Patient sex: M
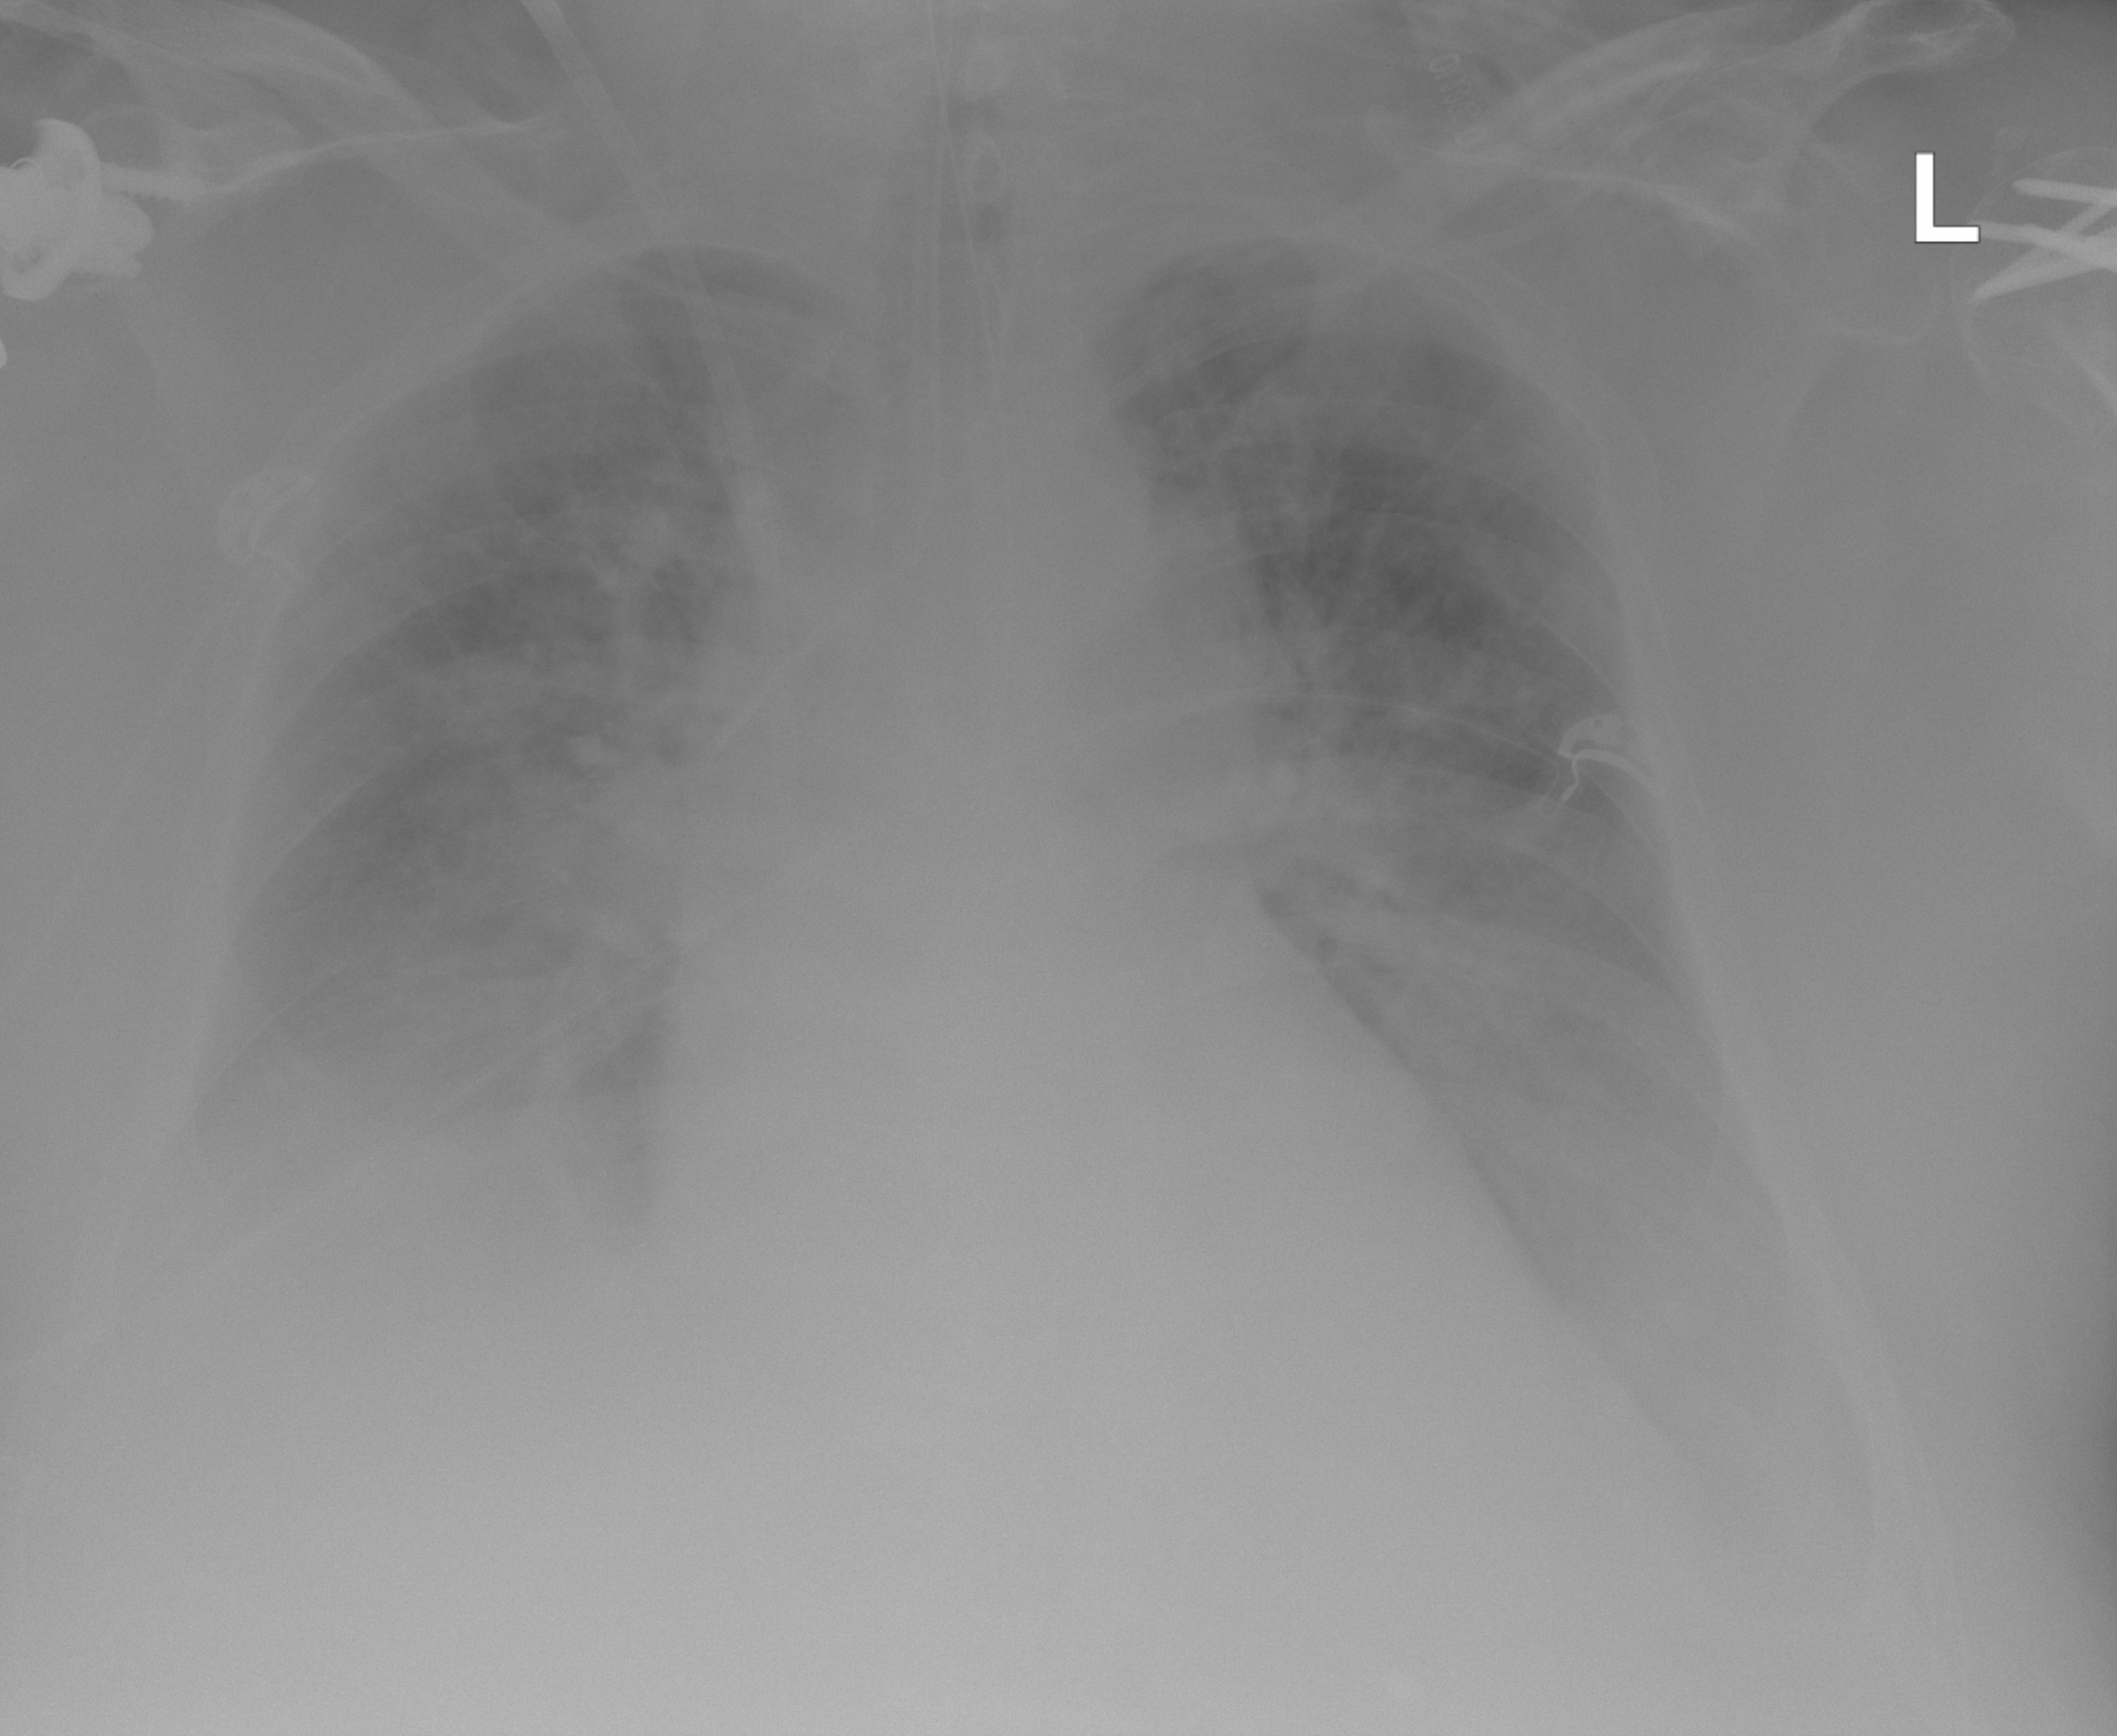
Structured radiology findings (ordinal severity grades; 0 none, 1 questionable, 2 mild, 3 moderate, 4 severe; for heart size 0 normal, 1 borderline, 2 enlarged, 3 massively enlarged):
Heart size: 0
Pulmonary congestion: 2
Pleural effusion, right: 3
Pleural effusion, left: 3
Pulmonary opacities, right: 2
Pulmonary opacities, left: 2
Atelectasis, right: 2
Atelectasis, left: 2